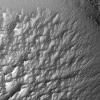
Atmospheric dust classification: not_dusty